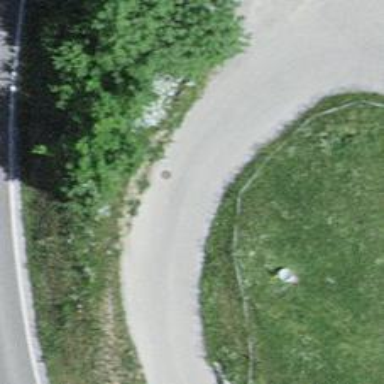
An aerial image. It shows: Unclassified road with asphalt surface.